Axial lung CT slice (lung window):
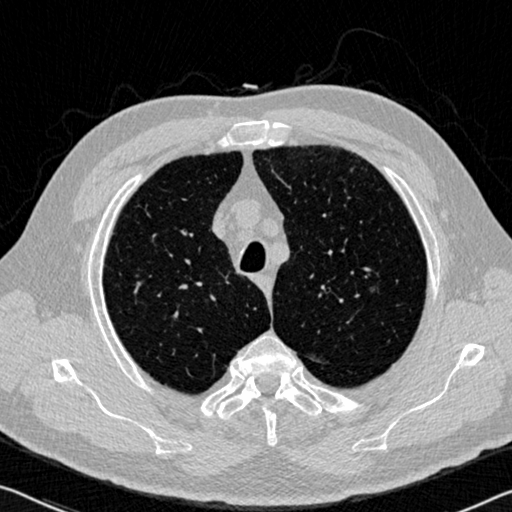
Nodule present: no